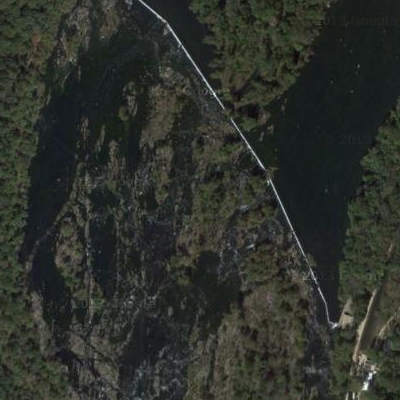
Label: RiverLake